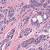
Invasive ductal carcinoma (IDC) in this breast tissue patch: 1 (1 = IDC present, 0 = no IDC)